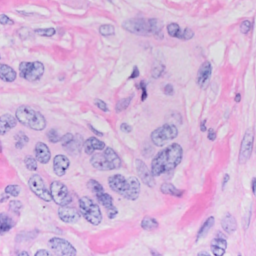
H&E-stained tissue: Breast